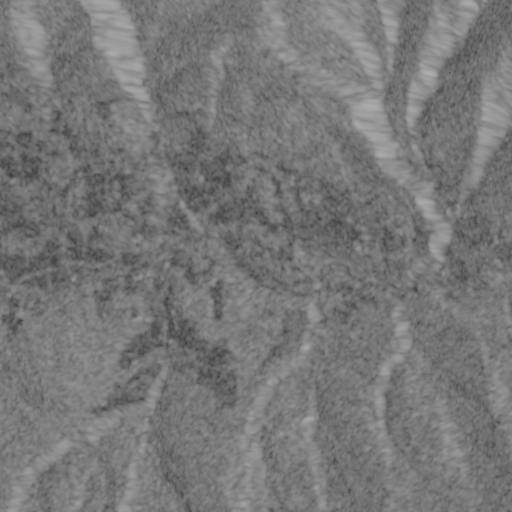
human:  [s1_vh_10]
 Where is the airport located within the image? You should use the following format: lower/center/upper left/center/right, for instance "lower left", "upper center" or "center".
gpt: The airport is located in the center of the image.
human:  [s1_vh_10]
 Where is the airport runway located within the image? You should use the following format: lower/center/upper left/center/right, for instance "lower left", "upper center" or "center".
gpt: The airport runway is located in the center of the image.
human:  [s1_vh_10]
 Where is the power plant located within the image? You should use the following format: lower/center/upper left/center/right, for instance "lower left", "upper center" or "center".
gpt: There is no power plant in the image.

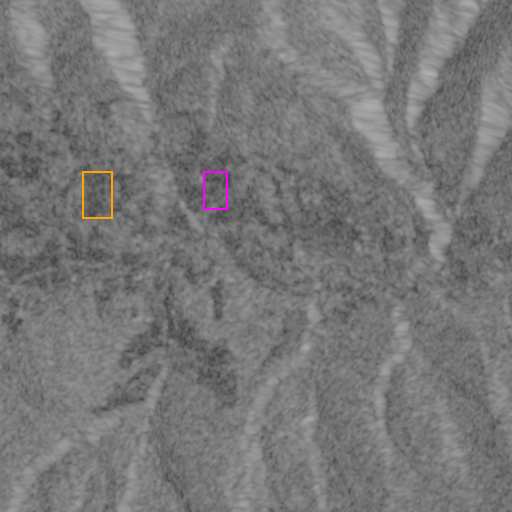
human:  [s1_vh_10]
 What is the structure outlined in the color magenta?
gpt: The structure outlined in magenta is an airport.
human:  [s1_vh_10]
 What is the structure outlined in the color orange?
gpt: The structure outlined in orange is a crop field.
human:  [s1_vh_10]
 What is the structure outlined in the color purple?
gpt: There is no purple outline.